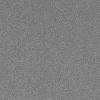
Atmospheric dust classification: dusty